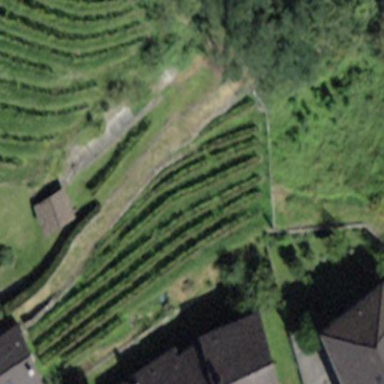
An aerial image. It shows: Vineyard.